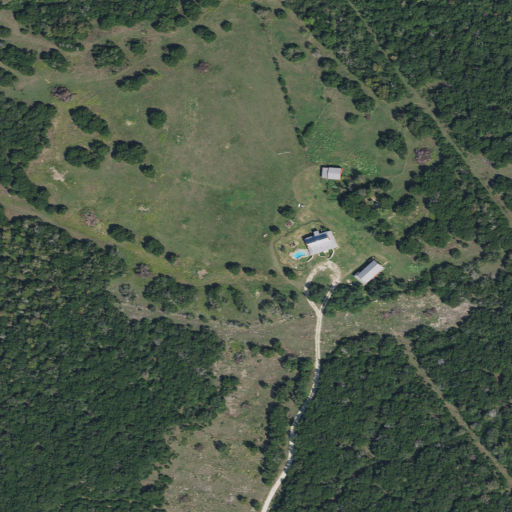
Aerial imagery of mountain in Texas named Long Point containing evergreen forest, shrub, deciduous forest, open development, and low intensity development